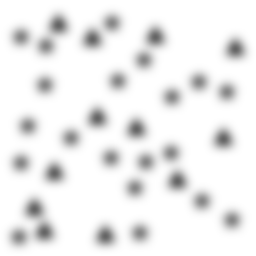
Squares: 0
Triangles: 12
Stars: 20
Total shapes: 32